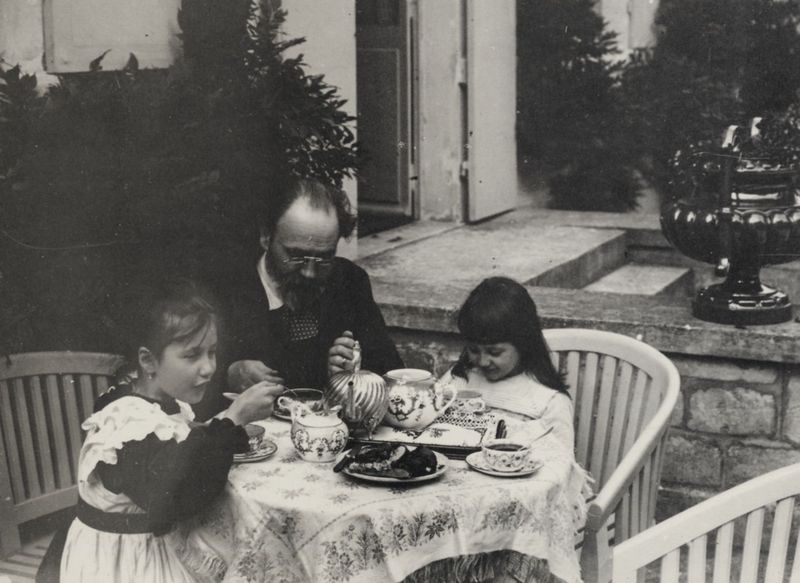
Titel: Vesperstunde
Künstler: Francois Emile Zola
Schlagwörter: mann, weiß, mädchen, sitzen, zola, fenster, frisur, grau, haar, holz, kleid, kleider, nase, schwarz, stirn, stuhl, stühle, terasse, tisch, tür, gürtel, haus, tuch, alt, bart, trinken, wand, kragen, stein, steine, tablett, teller, bildnis, hände, tischdecke, tischtuch, morgen, busch, büsche, gebüsch, sträucher, haare, sessel, familie, kind, tochter, vater, pflanzen, brunnen, genre, kinder, amphore, garten, kanne, krug, vase, schürze, terrasse, sommer, lehne, schürzen, mauer, bank, treppe, essen, löffel, tafel, kaffee, zopf, krawatte, glatze, maler, manet, tasse, esstisch, stufen, tee, junge, rüschen, foto, fotografie, photographie, eingang, veranda, offen, lehnstuhl, porzellan, draußen, geschirr, kaffeekanne, kuchen, schwarz weiß, künstler, brille, schriftsteller, halbglatze, photo, biedermeier, tassen, gebäck, landhaus, frühstück, teekanne, suppe, töchter, haustür, latz, famielie, löffeln, bankd, stiegen, holzstühle, zucker, graz, teetassen, gartenstühle, kaffeetisch, drausse, teestunde, terrassentür, kaffeestunde, 1900, dekoschale, kaffeegedeck, mittag nachmittag, famie, srvice